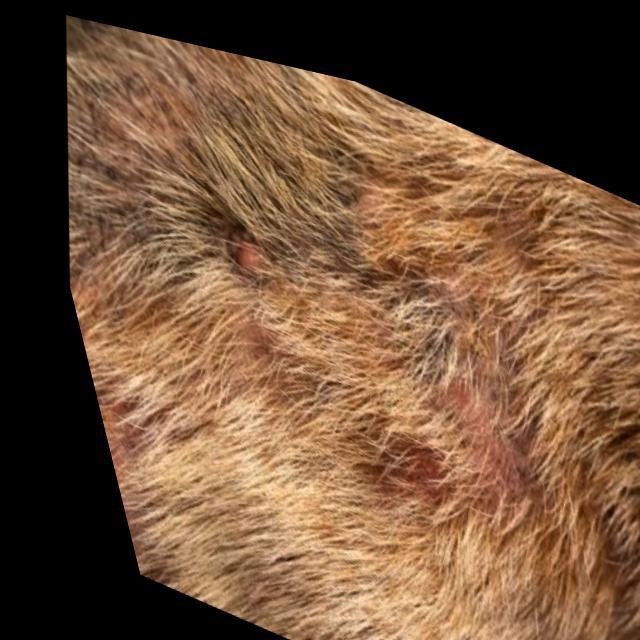
Canine hypersensitivity reaction — allergic skin response with urticaria, erythema, pruritus, and angioedema. May be food, environmental, or flea allergy related.